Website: bh-photo
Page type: billing-address
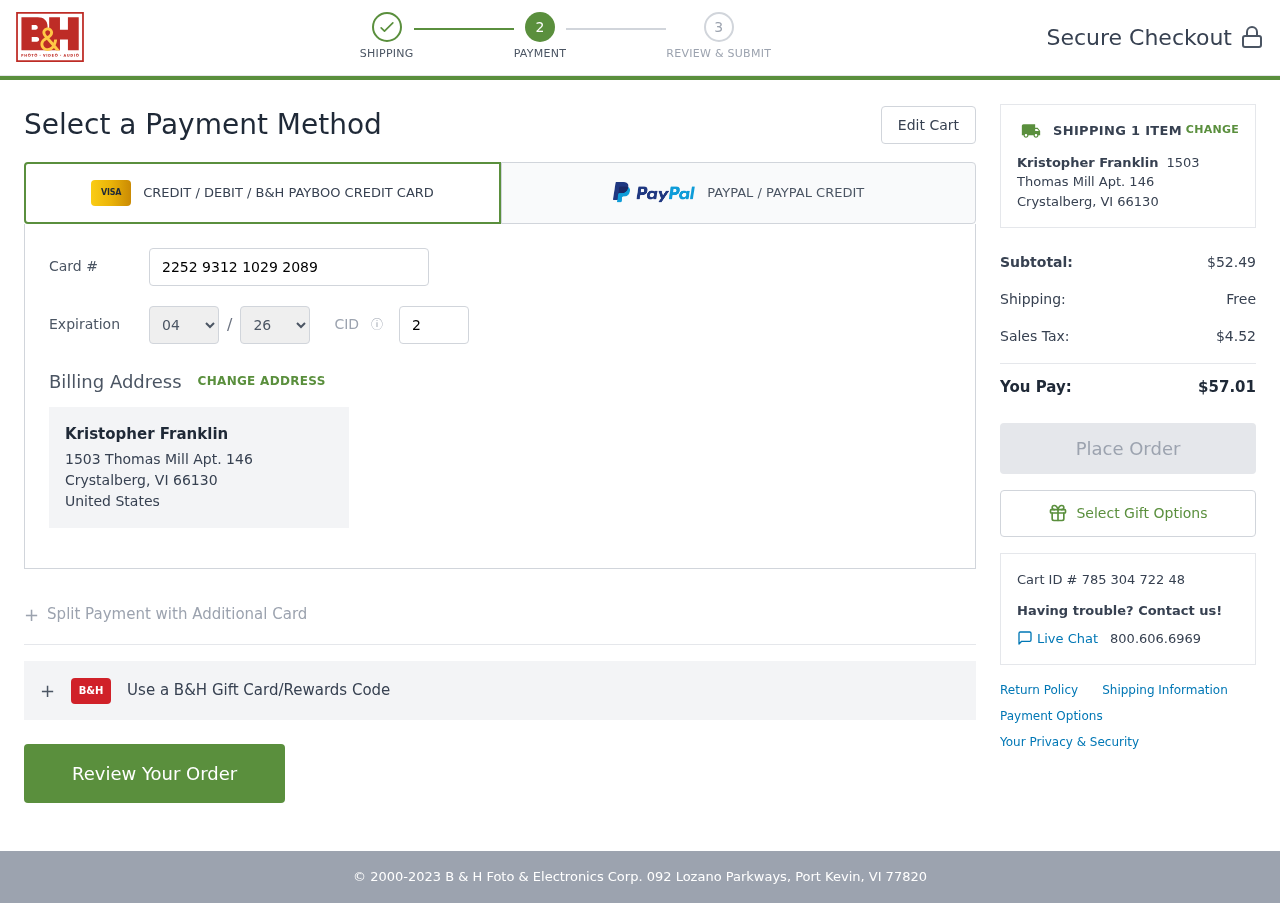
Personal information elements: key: PII_CARD_CVV
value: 260
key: PII_CARD_EXPIRY_MONTH
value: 04
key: PII_CARD_EXPIRY_YEAR
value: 26
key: PII_CARD_NUMBER
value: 2252 9312 1029 2089
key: PII_CITY_STATE_ZIP
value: Crystalberg, VI 66130
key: PII_COUNTRY
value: United States
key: PII_FULLNAME
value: Kristopher Franklin
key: PII_STREET
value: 1503 Thomas Mill Apt. 146
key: PII_FULLNAME2
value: Kristopher Franklin
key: PII_CITY
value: Crystalberg
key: PII_STATE
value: VI
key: PII_STATE_ABBR
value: VI
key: PII_POSTCODE
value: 66130
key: PII_POSTCODE_FULL
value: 66130
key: PII_CITY_STATE
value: Crystalberg, VI
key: PII_POSTCODE_NUMERIC
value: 66130
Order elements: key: ORDER_NUM_ITEMS
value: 1
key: ORDER_SUBTOTAL
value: $52.49
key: ORDER_SHIPPING_COST
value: Free
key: ORDER_TAX
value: $4.52
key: ORDER_TOTAL
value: $57.01
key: ORDER_ID
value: Cart ID # 785 304 722 48